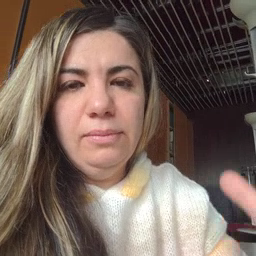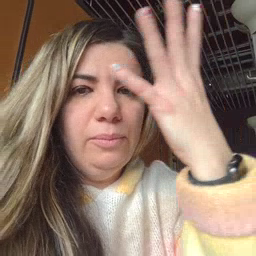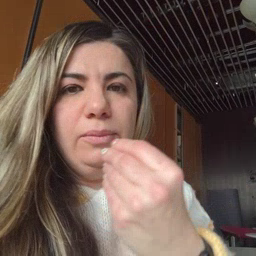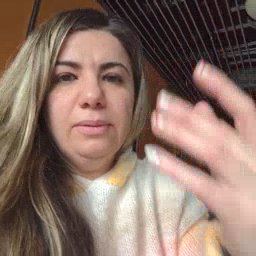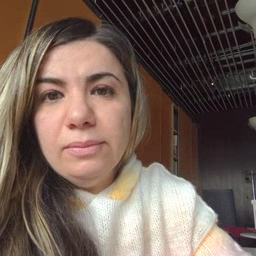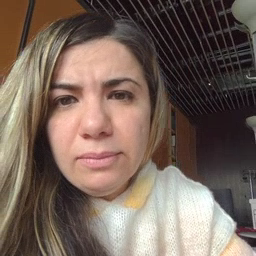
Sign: pretty